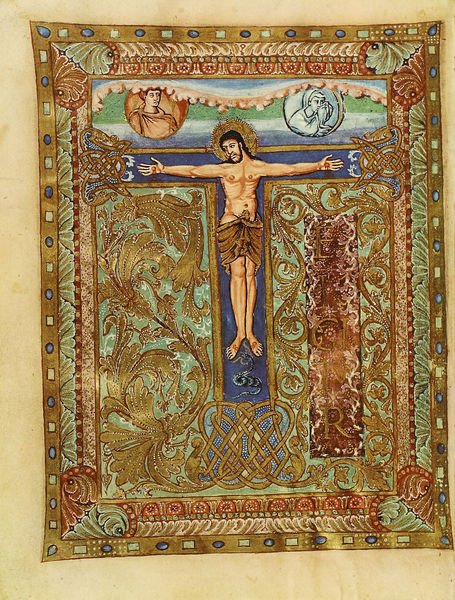
Titel: Sakramentar (Fragment) aus Metz
Künstler: Karl der Kahle
Institution: Paris, Bibliothèque Nationale
Schlagwörter: blau, grün, rot, muster, teppich, bibel, johannes, rahmen, tod, gold, stickerei, stoff, gotik, ranken, farbe, wandteppich, ornamente, buch, eckig, kreuz, heiligenschein, jesus, kreuzigung, wundmale, heilige, gestickt, maria, gekreuzigt, wandbehang, strahlenkranz, buchmalerei, vignette